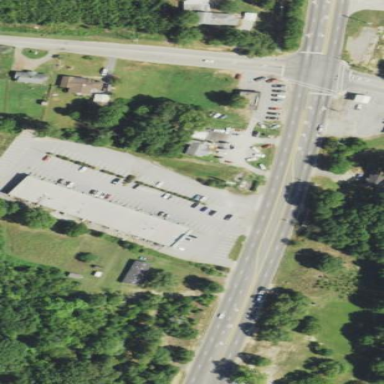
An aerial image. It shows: Parking area.